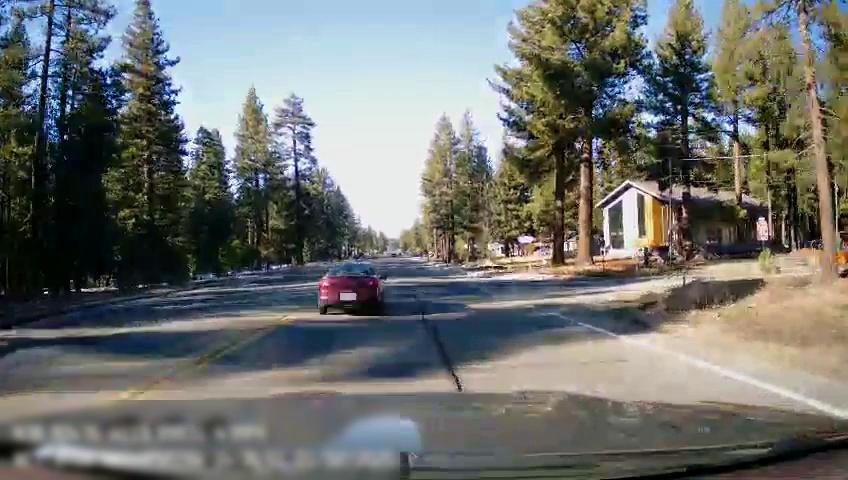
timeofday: Day
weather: Sunny
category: Drivable Space
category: Vehicles | Car
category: Lanes | Opposite Lane
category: Lanes | Current Lane
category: Lanes | Current Lane